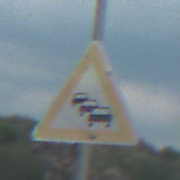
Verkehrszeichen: Stau
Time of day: MorningAfternoon
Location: Outdoor (Nature)
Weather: PartlyCloudy
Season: NotSpecified
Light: Natural